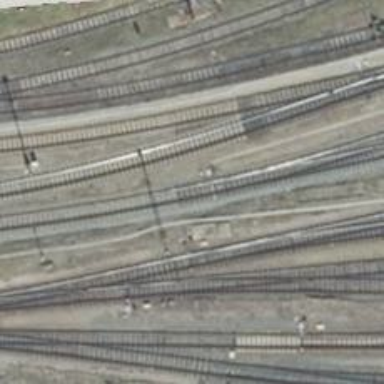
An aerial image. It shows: Railway switch.